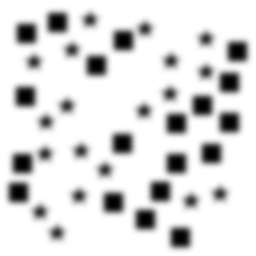
Squares: 19
Triangles: 0
Stars: 19
Total shapes: 38